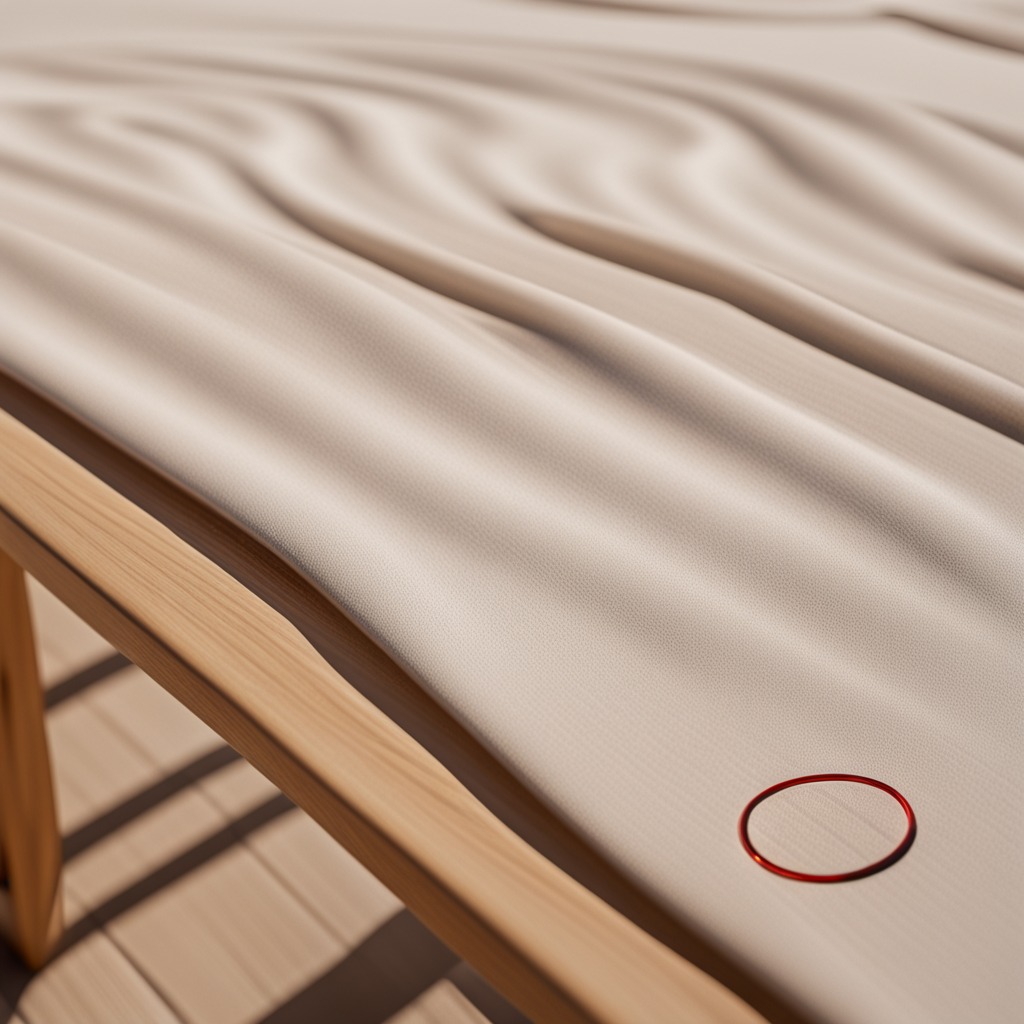
A rubber O-ring lies on the wooden table.